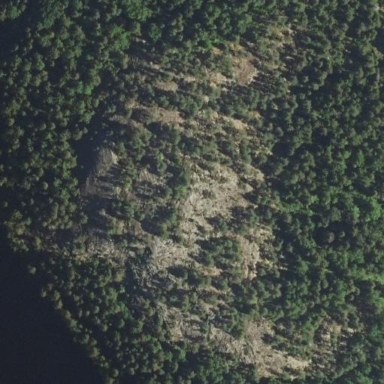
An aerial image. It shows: Landscape of bare rock.